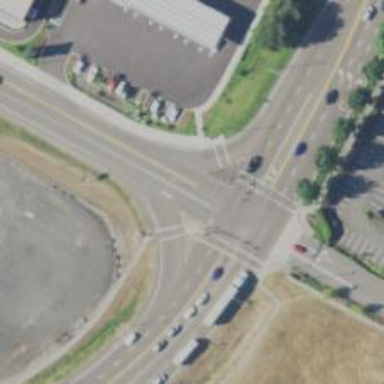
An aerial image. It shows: Tertiary road with asphalt surface and sidewalk on the left.